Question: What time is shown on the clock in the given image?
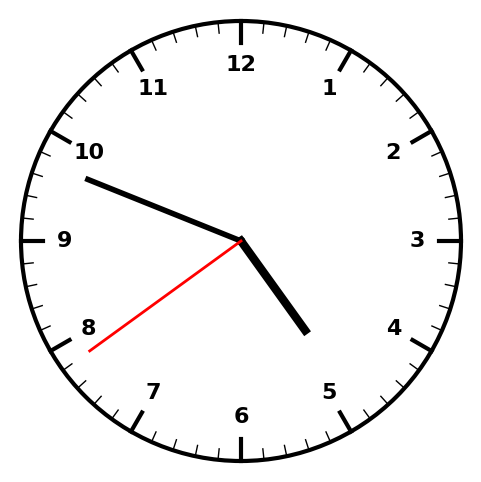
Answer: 04:48:39